Question: I am new to scikit learn and trying to fit a simple linear regression model. I have a matrix X which contains 2 columns, c1 and c1^2, and I have the corresponding y values. I tried to fit a simple OLS model using scikit learn but am getting strange plot in the end. Any ideas on what I am doing wrong?
'''
X = np.array([[ -0.016746535778021, 0.280446460564527],
[-0.014577470749242, 0.212502653445002],
[0.034515758657299, 1.191337595688933],
[-0.047010075743201, 2.209947221381472],
[0.036975119046363, 1.367159428492700],
[-0.040686110015367, 1.655359548182586],
[-0.004472010975766, 0.019998882167376],
[0.026533634894789 , 0.704033780729957],
[-0.042797683100180, 1.831641678743394],
[0.025374099383528, 0.643844919525139],
[-0.031109553977308, 0.967804348667025],
[0.027311768635213, 0.745932705983427],
[-0.003263862013657, 0.010652795244191],
[-0.001818276487116, 0.003306129383598],
[-0.040719662402516, 1.658090906174888],
[-0.050013243645495, 2.501324539943689],
[-0.017411771548016, 0.303169788440313],
[0.003588193696644, 0.012875134004637],
[0.007085480261971, 0.050204030542776,],
[0.046282369018539, 2.142057681968212],
[0.014612289091657, 0.213518992498145]])*1e3
y = np.array([4.1702,
4.0673,
31.8731,
10.6237,
31.8360,
4.9594,
4.4516,
22.2763,
-0.0000,
20.5038,
3.8583,
19.3651,
4.8838,
11.0972,
7.4617,
1.4769,
2.7192,
10.9269,
8.3487,
52.7819,
13.3573])
from sklearn.linear_model import LinearRegression as LR
model1 = LR().fit(X,y)
import matplotlib.pyplot as plt
plt.plot(X[:,0],model1.predict(X))
plt.scatter(X[:,0],y,color = 'red')
plt.show()
'''

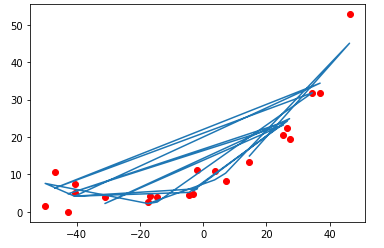
Answer: 'plt.plot()' function draws lines in the order you give in. In order to draw regression line you need to input your X values and predictions in the order of min to max of X. Simplest way to do that would be:
'''
predictions = model1.predict(X)
order = X[:,0].argsort()
predictions = predictions[order]
x = X[:,0][order]
plt.plot(x,predictions)
plt.scatter(X[:,0],y,color = 'red')
plt.show()
'''
<URL>